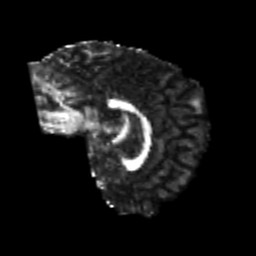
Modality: FA
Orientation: sagittal
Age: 23
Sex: female
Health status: healthy
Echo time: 0.074 s